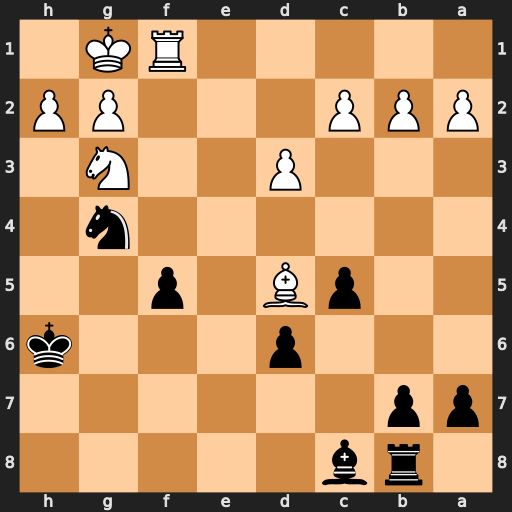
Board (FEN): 1rb5/pp6/3p3k/2pB1p2/6n1/3P2N1/PPP3PP/5RK1
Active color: b
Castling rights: -
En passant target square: -
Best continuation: Ne3 Re1 Nxd5